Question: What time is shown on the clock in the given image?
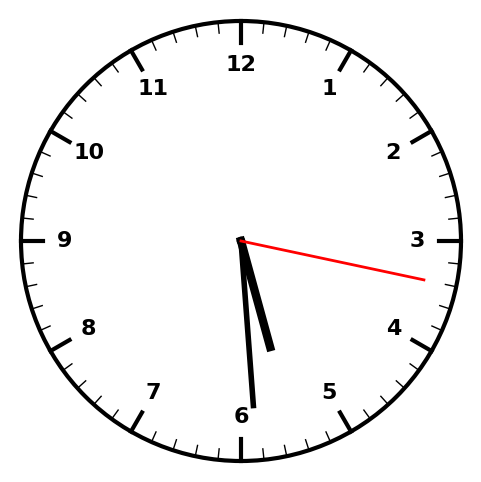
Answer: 05:29:17